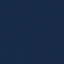
Label: SeaLake